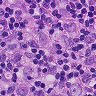
Metastatic tissue present: yes